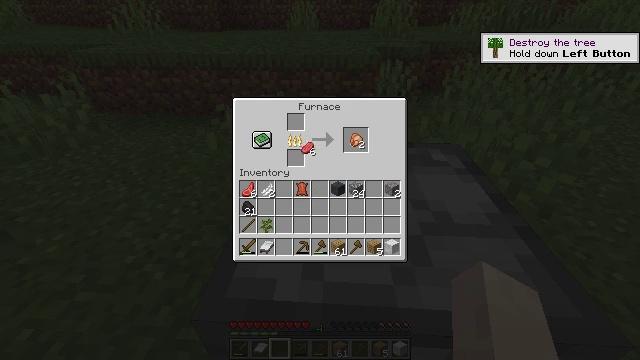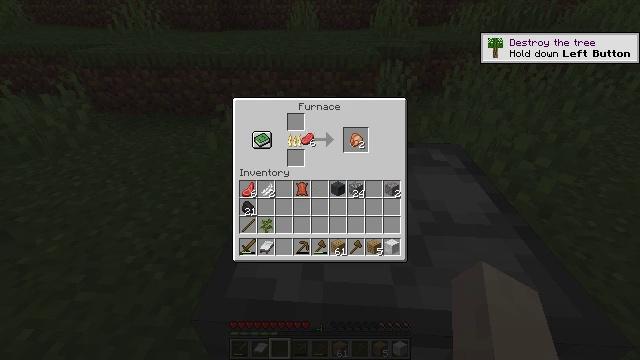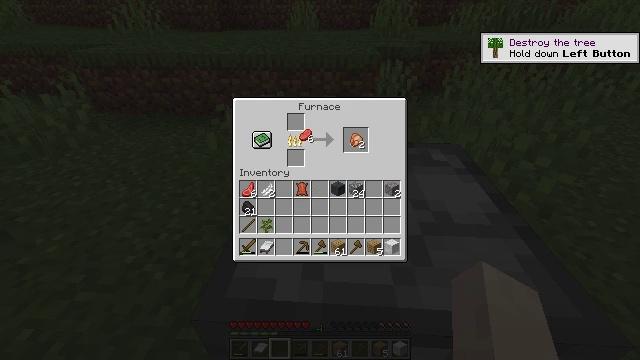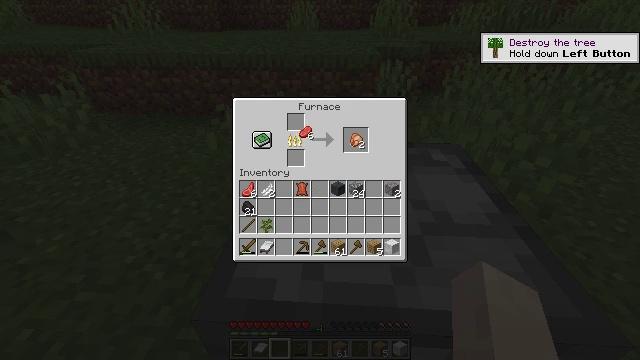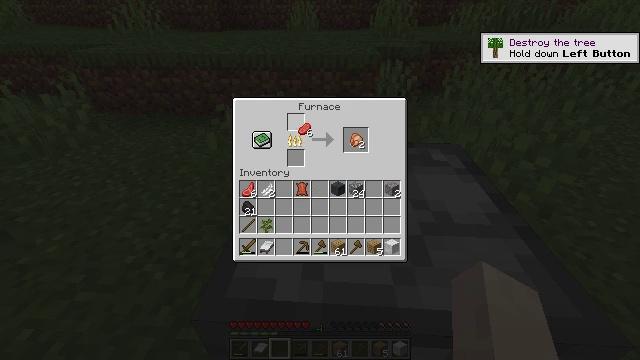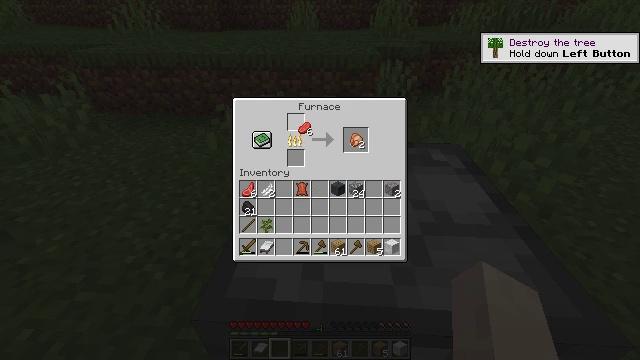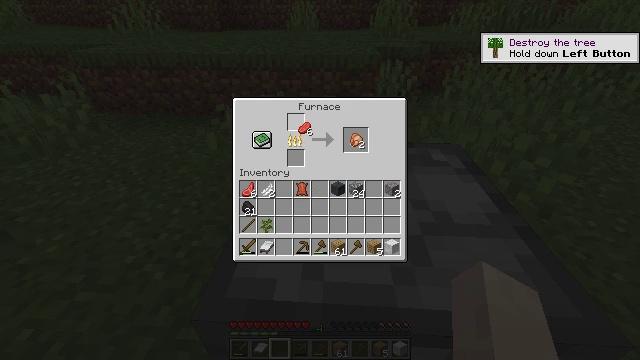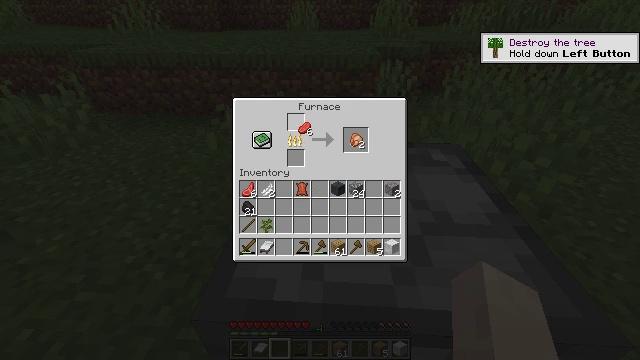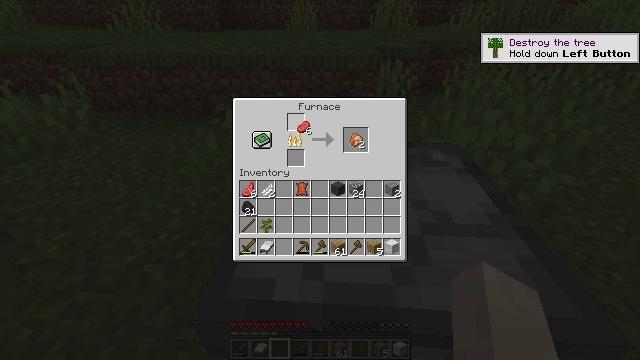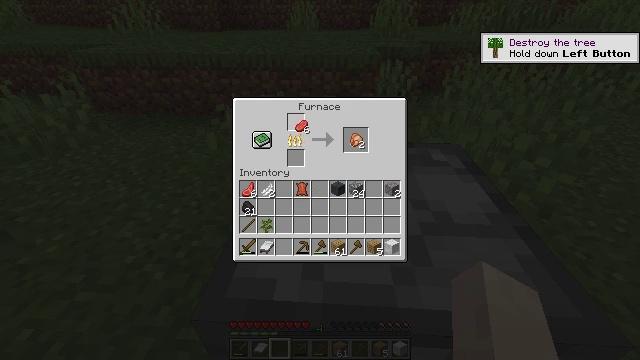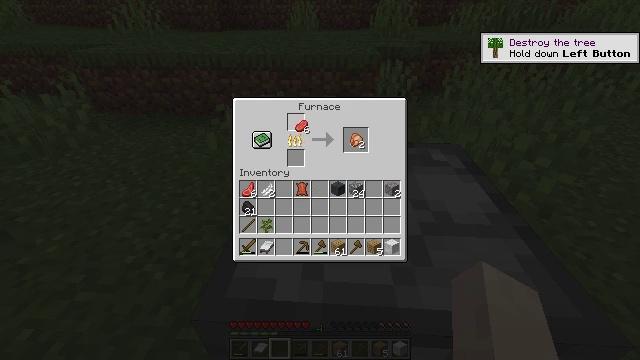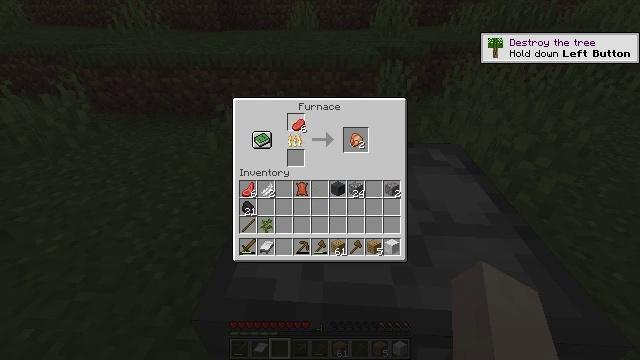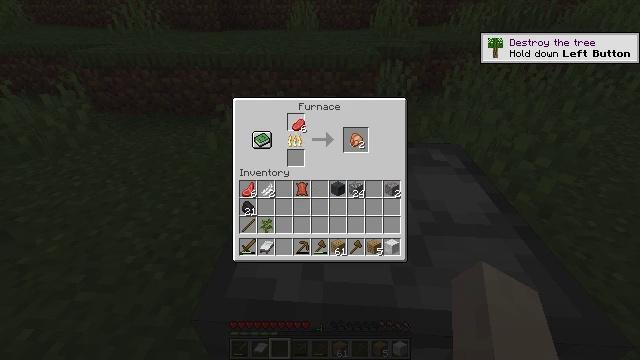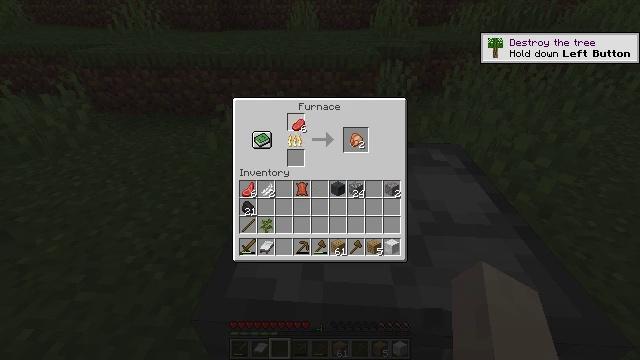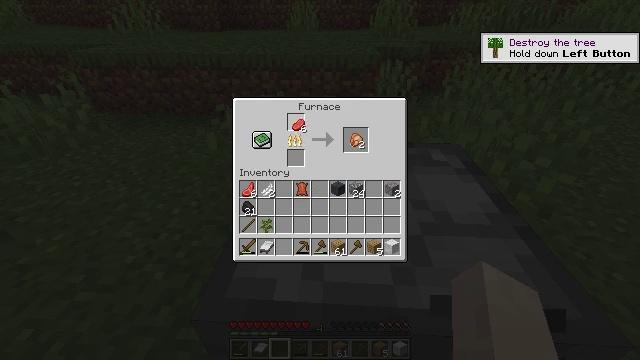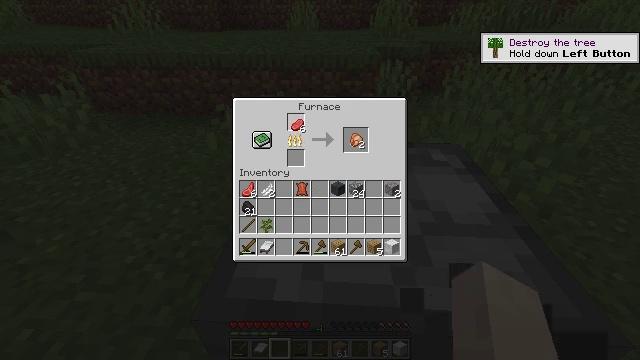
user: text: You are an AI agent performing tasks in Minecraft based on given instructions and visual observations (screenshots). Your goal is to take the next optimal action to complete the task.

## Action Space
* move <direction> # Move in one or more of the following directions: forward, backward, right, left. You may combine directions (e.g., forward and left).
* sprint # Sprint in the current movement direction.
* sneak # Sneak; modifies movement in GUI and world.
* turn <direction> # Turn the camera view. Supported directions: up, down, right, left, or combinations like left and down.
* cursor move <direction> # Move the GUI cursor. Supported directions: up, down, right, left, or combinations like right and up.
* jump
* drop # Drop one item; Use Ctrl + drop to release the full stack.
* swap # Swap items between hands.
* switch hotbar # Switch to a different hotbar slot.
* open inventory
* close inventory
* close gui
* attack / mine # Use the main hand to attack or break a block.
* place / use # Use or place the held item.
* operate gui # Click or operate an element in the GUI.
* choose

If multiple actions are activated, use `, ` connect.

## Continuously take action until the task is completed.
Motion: motion action
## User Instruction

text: Smelt a cooked chicken.
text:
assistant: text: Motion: cursor move up
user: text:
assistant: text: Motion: no_op
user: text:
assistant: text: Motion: no_op
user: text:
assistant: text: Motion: no_op
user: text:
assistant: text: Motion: no_op
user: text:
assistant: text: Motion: no_op
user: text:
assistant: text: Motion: no_op
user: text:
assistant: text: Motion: no_op
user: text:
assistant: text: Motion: no_op
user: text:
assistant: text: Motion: no_op
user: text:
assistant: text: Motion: no_op
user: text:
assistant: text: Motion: no_op
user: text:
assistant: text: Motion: no_op
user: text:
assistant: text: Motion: no_op
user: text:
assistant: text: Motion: no_op
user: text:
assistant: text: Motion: choose
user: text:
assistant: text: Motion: choose
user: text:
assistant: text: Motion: choose
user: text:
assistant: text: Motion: no_op
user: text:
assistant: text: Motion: no_op
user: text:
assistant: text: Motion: no_op
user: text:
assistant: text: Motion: no_op
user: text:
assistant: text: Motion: no_op
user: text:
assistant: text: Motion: no_op
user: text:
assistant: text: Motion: cursor move down
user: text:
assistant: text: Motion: cursor move down
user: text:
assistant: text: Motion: cursor move down
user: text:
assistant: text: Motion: no_op
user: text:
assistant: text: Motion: no_op
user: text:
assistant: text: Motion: no_op